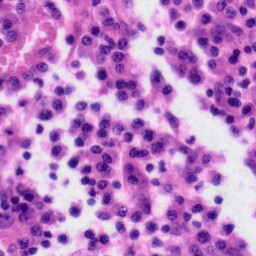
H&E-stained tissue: Tonsil